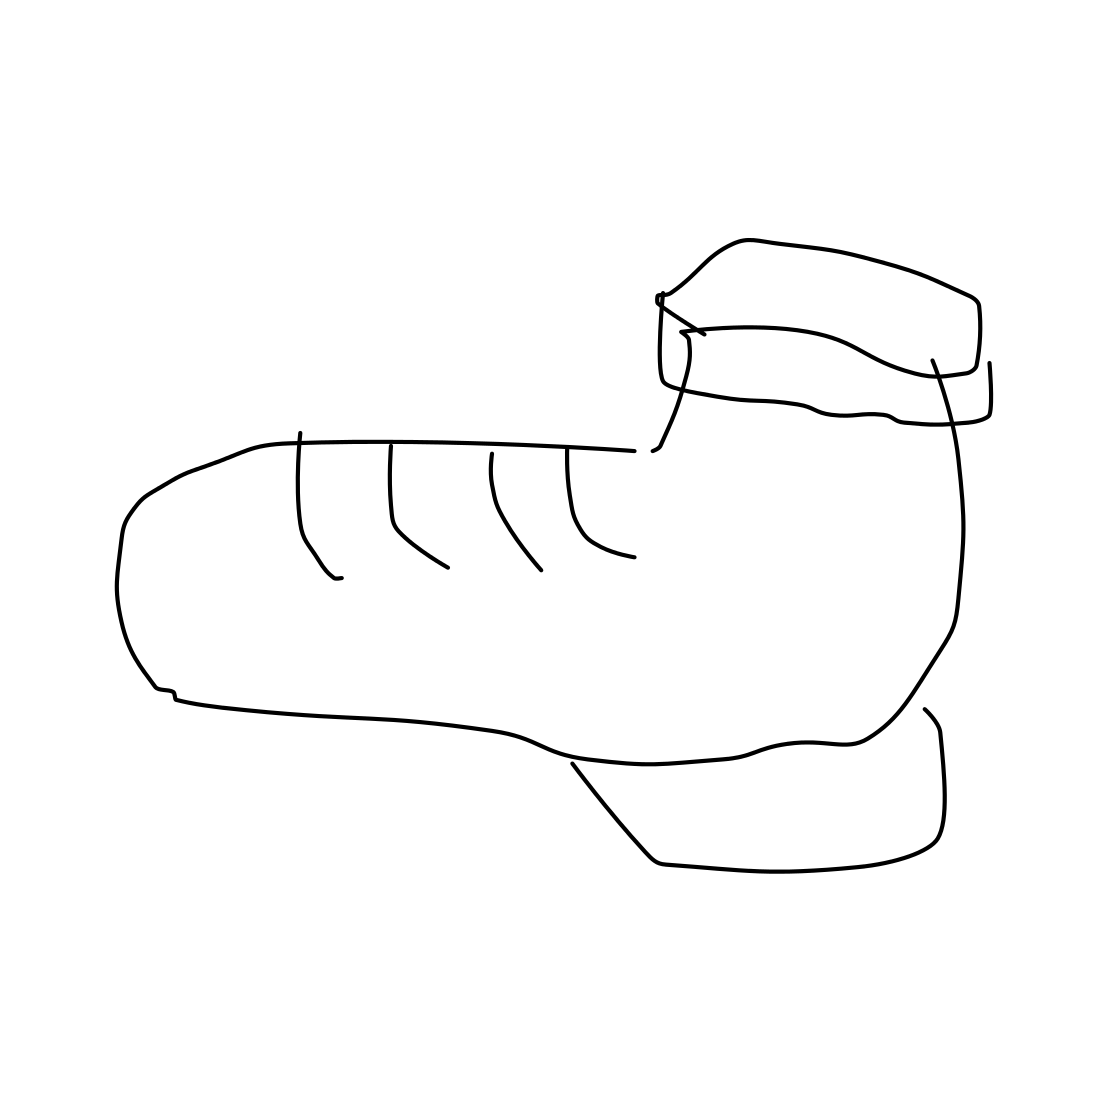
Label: shoe